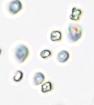
Label: Phaeocystis